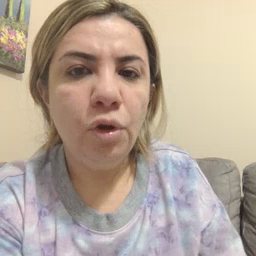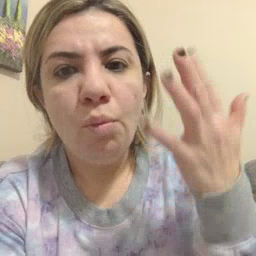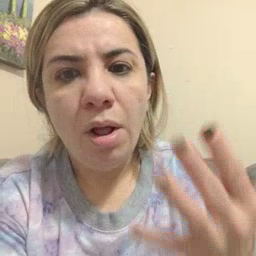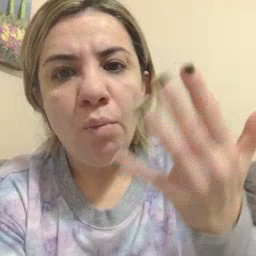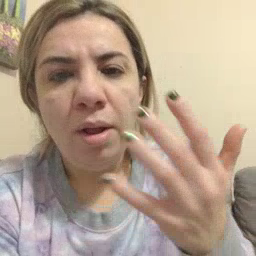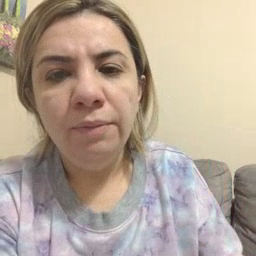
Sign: wait